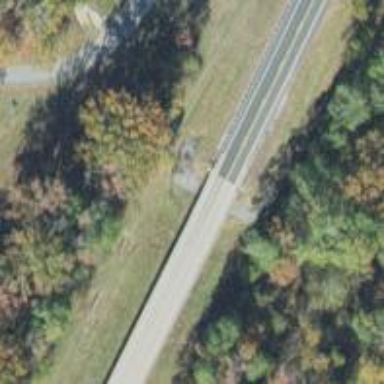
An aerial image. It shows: Beam bridge on secondary road.